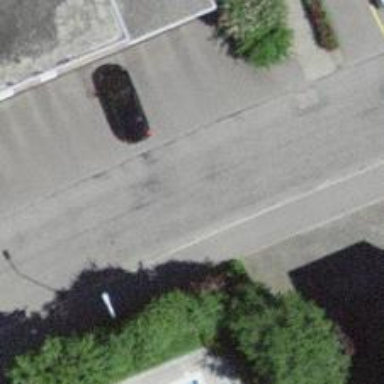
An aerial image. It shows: Residential road with asphalt surface and perpendicular parking lane on the left.